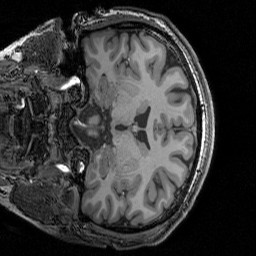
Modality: T1w
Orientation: coronal
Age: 24
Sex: male
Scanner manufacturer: siemens
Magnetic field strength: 3 T
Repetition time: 2.3 s
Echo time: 0.00344 s